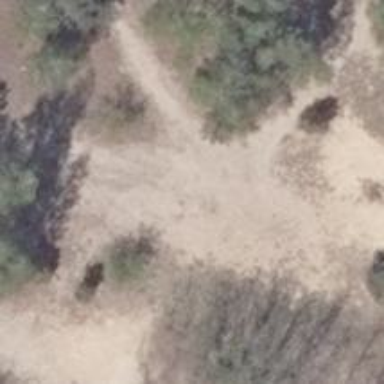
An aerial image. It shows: Dirt path with excellent trail visibility.